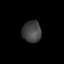
Tissue: lung
Cell type: Others
Senescence score: 0.2399
Nuclear area (px): 399
Mean DAPI intensity: 66.707